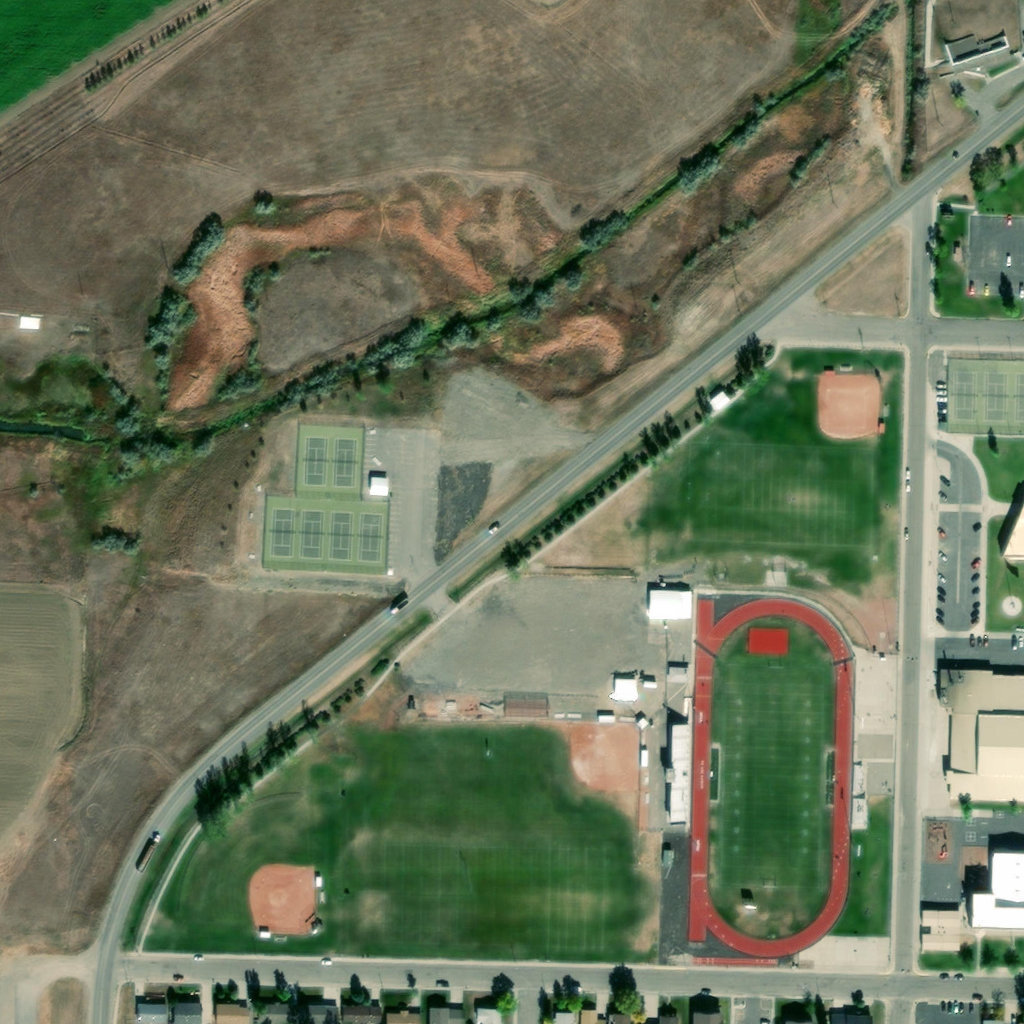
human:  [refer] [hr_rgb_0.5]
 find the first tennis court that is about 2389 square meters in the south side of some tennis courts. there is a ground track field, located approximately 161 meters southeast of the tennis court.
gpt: <box>[[25, 48, 38, 56, 0]]</box>

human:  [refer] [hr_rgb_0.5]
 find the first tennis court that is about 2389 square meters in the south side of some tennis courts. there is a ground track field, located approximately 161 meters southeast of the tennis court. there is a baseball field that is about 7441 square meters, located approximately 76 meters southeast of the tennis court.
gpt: <box>[[25, 48, 38, 56, 0]]</box>